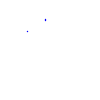
Particle: proton